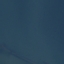
Land use / land cover class: SeaLake